Question:
I was under the assumption that when eclipse suggests methods, it's in the form
'''
<methodName>(<any parameters>) : <retunType> - <actual class the method will be invoked from>
'''
And it seems to be true for all the methods (but clone()) in the posted picture also.
But for 'clone()', eclipse says the method comes from the type of the array ('byte' in this case).
It's the same for all and as well.
Eg: For 'String[]' it gives 'clone() : String[] - String'
What does that mean? Is my understanding wrong? Or is there something else in the 'clone()' method?
Just to make things clear, my question is .
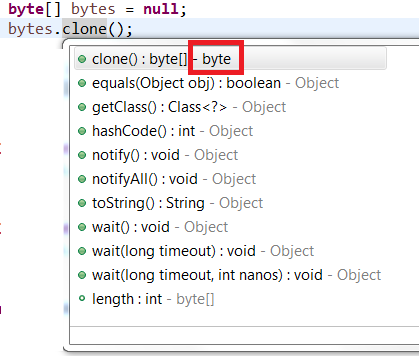
Answer: This can only be answered by looking at the eclipse source code.
The answer for your question is simple and disappointing: The Eclipse UI code which produces the complete proposals builds a faulty display. Note that the complete proposal for the length property of an array shows the correct type (byte[] in your example).
The details:
When you trigger the completion assistant the possible completions are calculated as <URL>.
The property of the CompletionProposals which is used to display the type of a proposed method or field completion is the declaringTypeSignature (see below).
<URL> shows that proposal objects for the clone-method and the length-field of a byte array would have a declaringTypeSignature "[B".
Now <URL> takes these proposal objects and builds the view, in the form of a 'StyledString'. Method '#createLabelWithTypeAndDeclaration' does it for field proposals, method '#createMethodProposalLabel' for method proposals. They have different implementations for the display of the declaring type.
The method display calls <URL>, passing "[B" as signature. The returned result has stripped of all array information and is simply "byte".
The field display calls <URL> passing "[B". This method does not ignore the array information and returns "byte[]".